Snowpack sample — Rabbit Ears Pass, Jackson County, Colorado, USA (12/17/25, 1:08 PM MST)
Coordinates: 40.387, -106.625
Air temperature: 34 °F
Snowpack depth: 46 cm
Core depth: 30 cm
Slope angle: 6°, slope face: 165°
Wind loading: medium
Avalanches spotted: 0
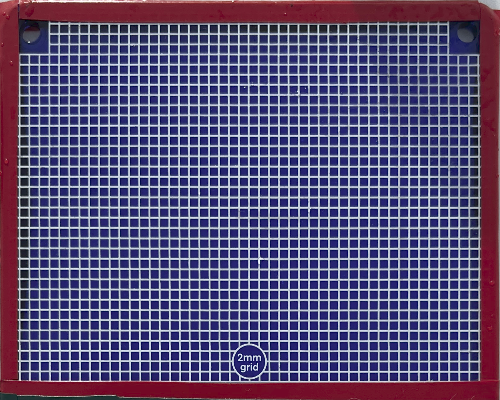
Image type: profile
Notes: No avalanches spotted nearby, although collected in a meadowy area with minimal risk on this face of the pass.